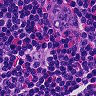
Metastatic tissue present: no